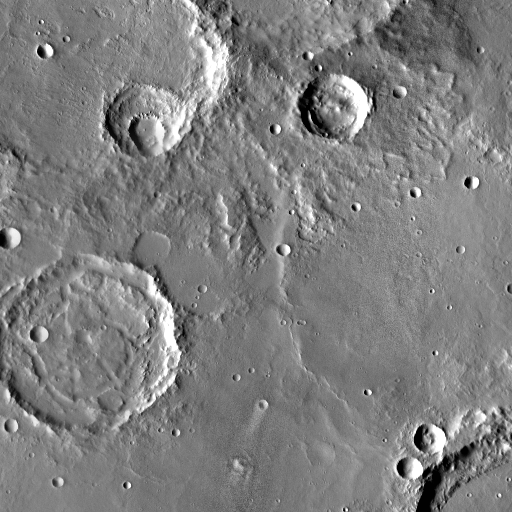
Crater classes present: Background, Other, Layered, Buried